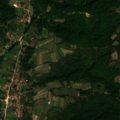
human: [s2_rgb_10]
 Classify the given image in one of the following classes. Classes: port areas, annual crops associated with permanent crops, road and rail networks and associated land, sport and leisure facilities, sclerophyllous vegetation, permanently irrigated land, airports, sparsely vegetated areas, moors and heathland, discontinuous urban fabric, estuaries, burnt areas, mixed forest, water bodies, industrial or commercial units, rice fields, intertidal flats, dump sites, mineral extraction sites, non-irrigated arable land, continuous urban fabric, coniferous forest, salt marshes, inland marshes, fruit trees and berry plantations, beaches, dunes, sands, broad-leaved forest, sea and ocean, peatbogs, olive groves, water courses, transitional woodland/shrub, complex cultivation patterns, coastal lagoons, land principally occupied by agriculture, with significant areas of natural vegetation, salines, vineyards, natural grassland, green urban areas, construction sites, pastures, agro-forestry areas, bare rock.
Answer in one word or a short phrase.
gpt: complex cultivation patterns, land principally occupied by agriculture, with significant areas of natural vegetation, broad-leaved forest